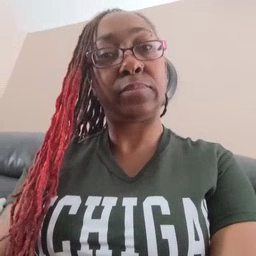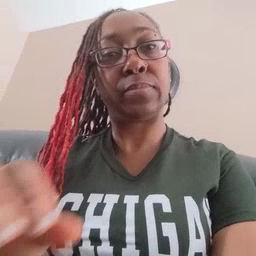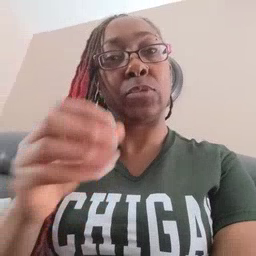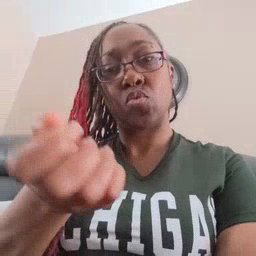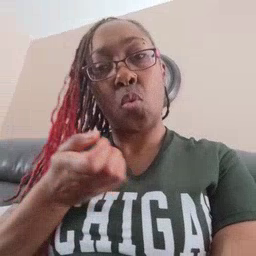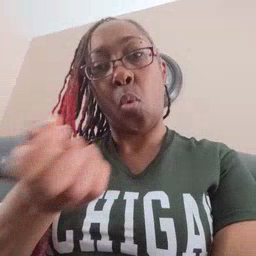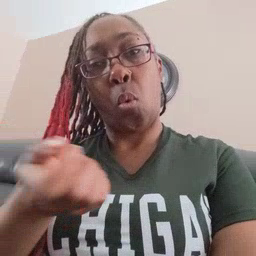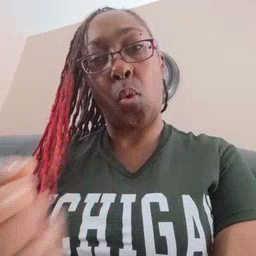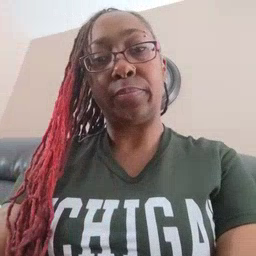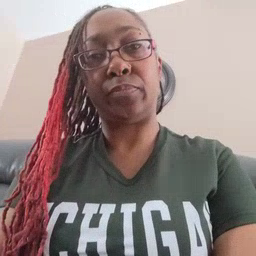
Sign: drawer